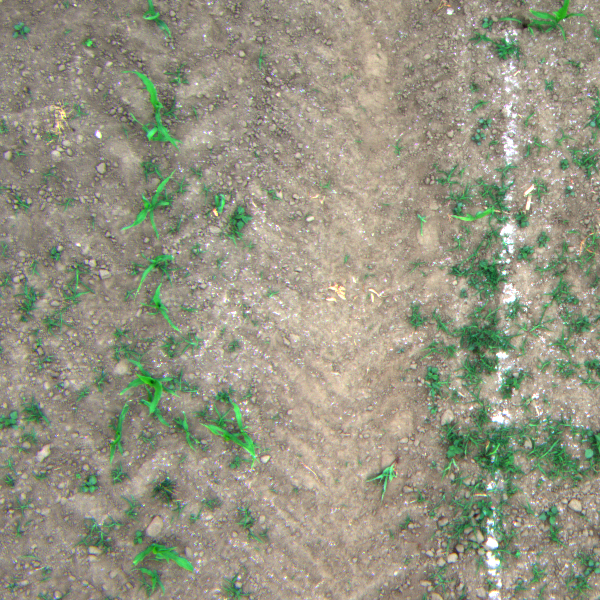
Acquisition date: 2023-06-06
Tile: 1062
Annotated plant instances:
label: maize
label: maize
label: maize
label: maize
label: maize
label: maize
label: maize
label: maize
label: maize
label: maize
label: maize
label: maize
label: maize
label: weed_other
label: maize
label: maize
label: maize
label: amaranth
label: amaranth
label: weed_other
label: weed_other
label: amaranth
label: amaranth
label: amaranth
label: amaranth
label: amaranth
label: amaranth
label: amaranth
label: weed_other
label: amaranth
label: amaranth
label: amaranth
label: amaranth
label: amaranth
label: amaranth
label: amaranth
label: amaranth
label: weed_other
label: amaranth
label: amaranth
label: amaranth
label: amaranth
label: amaranth
label: amaranth
label: weed_other
label: weed_other
label: weed_other
label: amaranth
label: amaranth
label: amaranth
label: amaranth
label: amaranth
label: amaranth
label: amaranth
label: amaranth
label: amaranth
label: amaranth
label: weed_other
label: weed_other
label: amaranth
label: weed_other
label: weed_other
label: amaranth
label: amaranth
label: amaranth
label: barnyard_grass
label: barnyard_grass
label: barnyard_grass
label: barnyard_grass
label: barnyard_grass
label: barnyard_grass
label: barnyard_grass
label: barnyard_grass
label: barnyard_grass
label: barnyard_grass
label: barnyard_grass
label: barnyard_grass
label: barnyard_grass
label: barnyard_grass
label: barnyard_grass
label: barnyard_grass
label: barnyard_grass
label: barnyard_grass
label: barnyard_grass
label: barnyard_grass
label: barnyard_grass
label: barnyard_grass
label: barnyard_grass
label: barnyard_grass
label: barnyard_grass
label: barnyard_grass
label: barnyard_grass
label: barnyard_grass
label: barnyard_grass
label: barnyard_grass
label: barnyard_grass
label: barnyard_grass
label: barnyard_grass
label: barnyard_grass
label: barnyard_grass
label: barnyard_grass
label: barnyard_grass
label: barnyard_grass
label: barnyard_grass
label: barnyard_grass
label: barnyard_grass
label: barnyard_grass
label: weed_other
label: weed_other
label: maize
label: barnyard_grass
label: barnyard_grass
label: barnyard_grass
label: barnyard_grass
label: barnyard_grass
label: barnyard_grass
label: barnyard_grass
label: barnyard_grass
label: barnyard_grass
label: barnyard_grass
label: barnyard_grass
label: barnyard_grass
label: barnyard_grass
label: barnyard_grass
label: barnyard_grass
label: barnyard_grass
label: barnyard_grass
label: barnyard_grass
label: barnyard_grass
label: barnyard_grass
label: barnyard_grass
label: barnyard_grass
label: barnyard_grass
label: barnyard_grass
label: barnyard_grass
label: barnyard_grass
label: barnyard_grass
label: barnyard_grass
label: barnyard_grass
label: barnyard_grass
label: barnyard_grass
label: barnyard_grass
label: barnyard_grass
label: barnyard_grass
label: barnyard_grass
label: barnyard_grass
label: barnyard_grass
label: barnyard_grass
label: barnyard_grass
label: barnyard_grass
label: barnyard_grass
label: barnyard_grass
label: barnyard_grass
label: barnyard_grass
label: barnyard_grass
label: barnyard_grass
label: barnyard_grass
label: barnyard_grass
label: barnyard_grass
label: barnyard_grass
label: barnyard_grass
label: barnyard_grass
label: barnyard_grass
label: barnyard_grass
label: barnyard_grass
label: barnyard_grass
label: barnyard_grass
label: barnyard_grass
label: barnyard_grass
label: barnyard_grass
label: barnyard_grass
label: barnyard_grass
label: barnyard_grass
label: barnyard_grass
label: barnyard_grass
label: barnyard_grass
label: barnyard_grass
label: barnyard_grass
label: barnyard_grass
label: barnyard_grass
label: barnyard_grass
label: barnyard_grass
label: barnyard_grass
label: barnyard_grass
label: barnyard_grass
label: barnyard_grass
label: barnyard_grass
label: barnyard_grass
label: barnyard_grass
label: barnyard_grass
label: barnyard_grass
label: barnyard_grass
label: barnyard_grass
label: barnyard_grass
label: barnyard_grass
label: barnyard_grass
label: barnyard_grass
label: barnyard_grass
label: barnyard_grass
label: barnyard_grass
label: barnyard_grass
label: barnyard_grass
label: barnyard_grass
label: barnyard_grass
label: barnyard_grass
label: barnyard_grass
label: barnyard_grass
label: barnyard_grass
label: barnyard_grass
label: barnyard_grass
label: barnyard_grass
label: barnyard_grass
label: barnyard_grass
label: barnyard_grass
label: barnyard_grass
label: barnyard_grass
label: barnyard_grass
label: barnyard_grass
label: barnyard_grass
label: barnyard_grass
label: barnyard_grass
label: barnyard_grass
label: barnyard_grass
label: barnyard_grass
label: barnyard_grass
label: barnyard_grass
label: barnyard_grass
label: barnyard_grass
label: barnyard_grass
label: barnyard_grass
label: barnyard_grass
label: barnyard_grass
label: barnyard_grass
label: barnyard_grass
label: barnyard_grass
label: barnyard_grass
label: barnyard_grass
label: barnyard_grass
label: barnyard_grass
label: barnyard_grass
label: barnyard_grass
label: barnyard_grass
label: barnyard_grass
label: barnyard_grass
label: barnyard_grass
label: barnyard_grass
label: amaranth
label: amaranth
label: amaranth